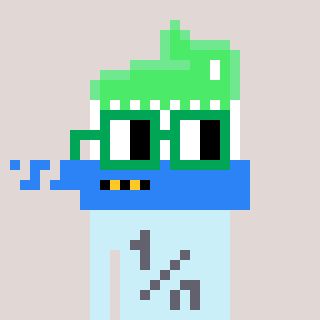
a pixel art character with square green glasses, a toothbrush-shaped head and a cold-colored body on a warm background